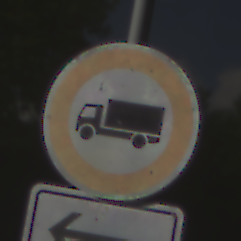
Verkehrszeichen: VerbotFuerKraftfahrzeugeUeberDreiKommaFuenfTonnen
Zusatzzeichen unten: RichtungsangabeDurchPfeile1
Umgebung: Outdoor, RoadRail
Tageszeit: Midday
Wetter: PartlyCloudy
Licht: Natural
Jahreszeit: NotSpecified
Kontrast: HighContrast